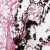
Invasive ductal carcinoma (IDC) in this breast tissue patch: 0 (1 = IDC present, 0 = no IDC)